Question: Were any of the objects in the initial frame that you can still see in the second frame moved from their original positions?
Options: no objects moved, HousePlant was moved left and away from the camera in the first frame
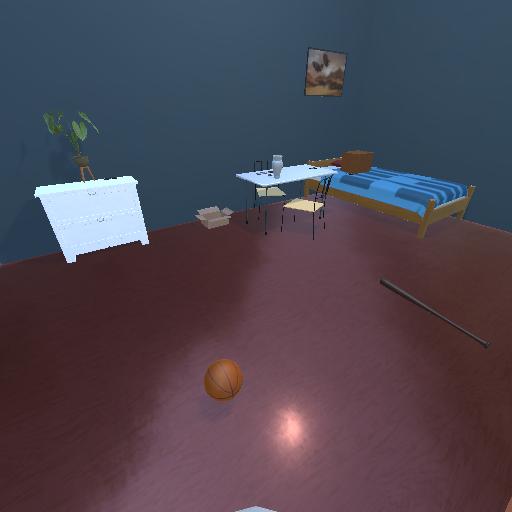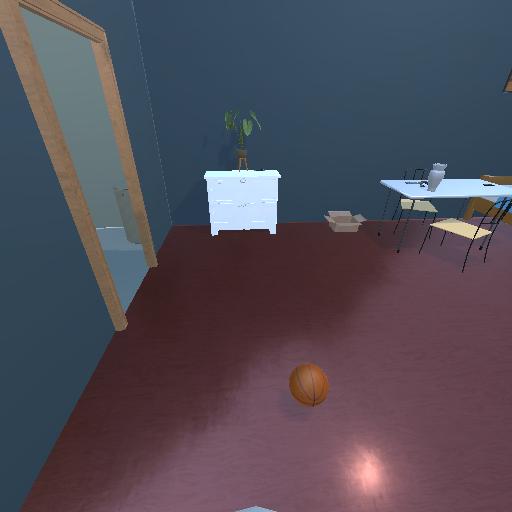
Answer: no objects moved